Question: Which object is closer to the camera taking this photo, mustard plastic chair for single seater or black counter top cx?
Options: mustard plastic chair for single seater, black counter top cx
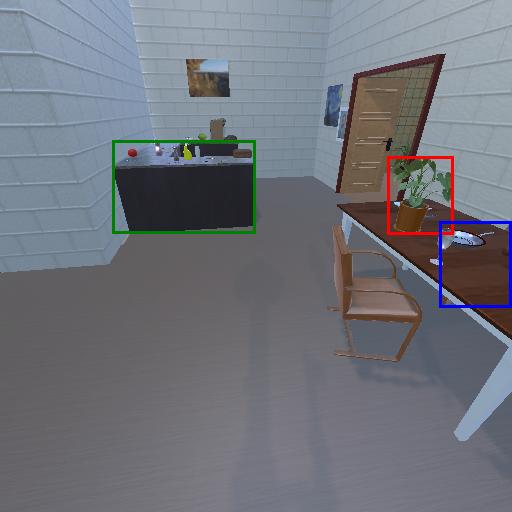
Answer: mustard plastic chair for single seater